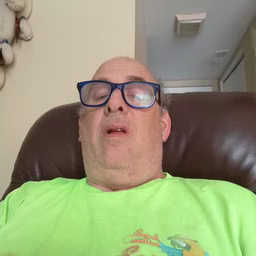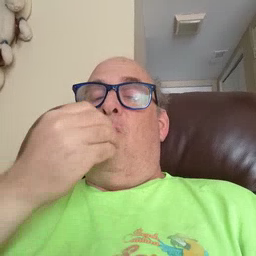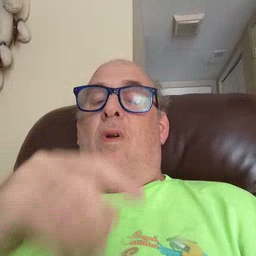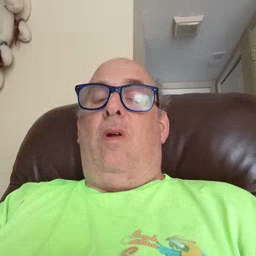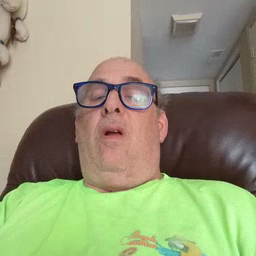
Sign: food